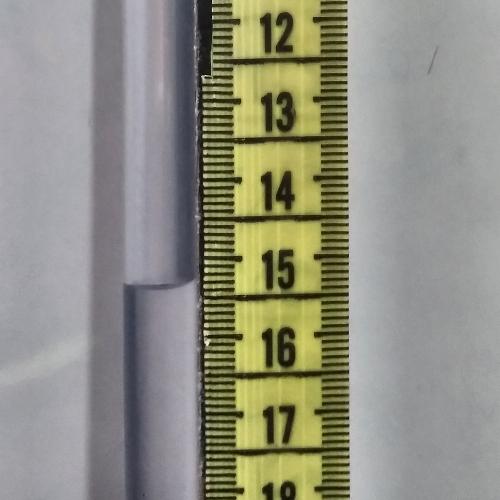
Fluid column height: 15.3 cm